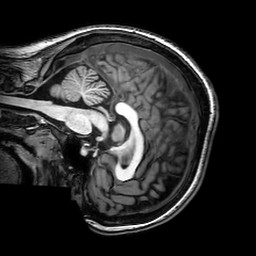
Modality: T1w
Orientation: sagittal
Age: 25
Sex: female
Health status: healthy
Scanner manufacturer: philips
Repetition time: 0.008153 s
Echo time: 0.00374 s